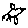
Label: bird